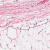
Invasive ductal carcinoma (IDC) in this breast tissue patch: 0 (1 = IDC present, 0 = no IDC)